Question: I would like to reduce the size of my labels of different colorbars.
Currently i got picture you can see below. I try a "labelsize" in plt.colorbar but it doesnt work

My code is :
'''
plt.close()
fig, axes = plt.subplots(nrows=1, ncols=3)
plt.tight_layout(pad=0.05, w_pad=0.001, h_pad=2.0)
ax1 = plt.subplot(131) # creates first axis
ax1.set_xticks([0,2000,500,1000,1500])
ax1.set_yticks([0,2000,500,1000,1500])
ax1.tick_params(labelsize=8)
i1 = ax1.imshow(U,cmap='hot',extent=(X.min(),2000,Y.min(),2000))
plt.colorbar(i1,ax=ax1,ticks=[U.min(),(U.min()+U.max())/2., U.max()],fraction=0.046, pad=0.04,format='%.2f')
ax1.set_title("$ \mathrm{Ux_{mes} \/ (pix)}$", y=1.05, fontsize=12)
ax2 = plt.subplot(132) # creates second axis
ax2.set_xticks([0,2000,500,1000,1500])
ax2.set_yticks([0,2000,500,1000,1500])
i2=ax2.imshow(UU,cmap='hot',extent=(X.min(),2000,Y.min(),2000))
ax2.set_title("$\mathrm{Ux_{cal} \/ (pix)}$", y=1.05, fontsize=12)
ax2.set_xticklabels([])
ax2.set_yticklabels([])
plt.colorbar(i2,ax=ax2,fraction=0.046, pad=0.04,ticks=[UU.min(),(UU.min()+UU.max())/2.,UU.max()],format='%.2f')
ax3 = plt.subplot(133) # creates first axis
ax3.set_xticks([0,2000,500,1000,1500])
ax3.set_yticks([0,2000,500,1000,1500])
i3 = ax3.imshow(resU,cmap='hot',extent=(X.min(),2000,Y.min(),2000))
ax3.set_title("$\mathrm{\mid Ux_{mes} - Ux_{cal} \mid \/ (pix)}$ ", y=1.05, fontsize=12)
plt.colorbar(i3,ax=ax3,fraction=0.046, pad=0.04,ticks=[resU.min(), (resU.min()+resU.max())/2.,resU.max()],format='%.2f')
ax3.set_xticklabels([])
ax3.set_yticklabels([])
plt.gcf().tight_layout()
plt.savefig('test.eps', format='eps', dpi=1000, bbox_inches='tight', pad_inches=0.1)
#plt.show()
'''
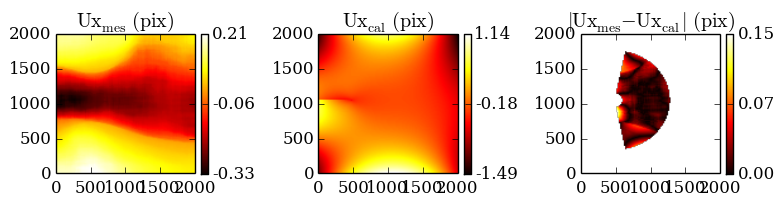
Answer: As shown <URL>, you can set the tick params thusly:
'''
cb1=plt.colorbar(i1,ax=ax1,ticks=[U.min(),(U.min()+U.max())/2., U.max()],fraction=0.046, pad=0.04,format='%.2f')
cb2=plt.colorbar(i2,ax=ax2,fraction=0.046, pad=0.04,ticks=[UU.min(),(UU.min()+UU.max())/2.,UU.max()],format='%.2f')
cb3=plt.colorbar(i3,ax=ax3,fraction=0.046, pad=0.04,ticks=[resU.min(), (resU.min()+resU.max())/2.,resU.max()],format='%.2f')
cb1.ax.tick_params(labelsize=6)
cb2.ax.tick_params(labelsize=6)
cb3.ax.tick_params(labelsize=6)
'''